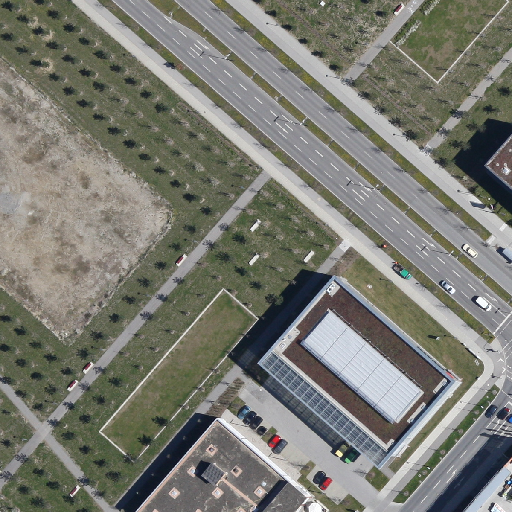
Referring expression: light-duty vehicle